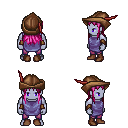
a pixel art fantasy rpg character, male body template, dark elf, purple skin, chain tabard jacket, magenta pants, pink unkempt hairstyle, leather cap, cloth bracers, brown shoes, four views (front, back, left, right), 2x2 character sprite sheet, small pixel art, hard edges, no anti-aliasing